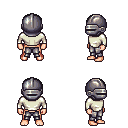
a pixel art fantasy rpg character, male body template, human, light skin, white long-sleeve shirt, metal pants, raven plain hairstyle, metal helm, four views (front, back, left, right), 2x2 character sprite sheet, small pixel art, hard edges, no anti-aliasing